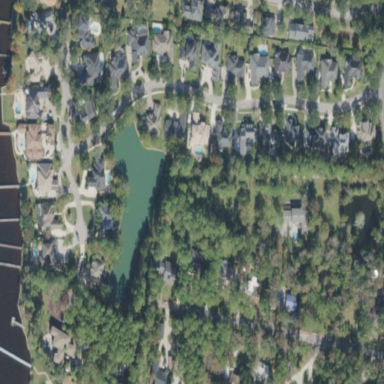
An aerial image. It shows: Neighborhood.